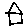
Label: house